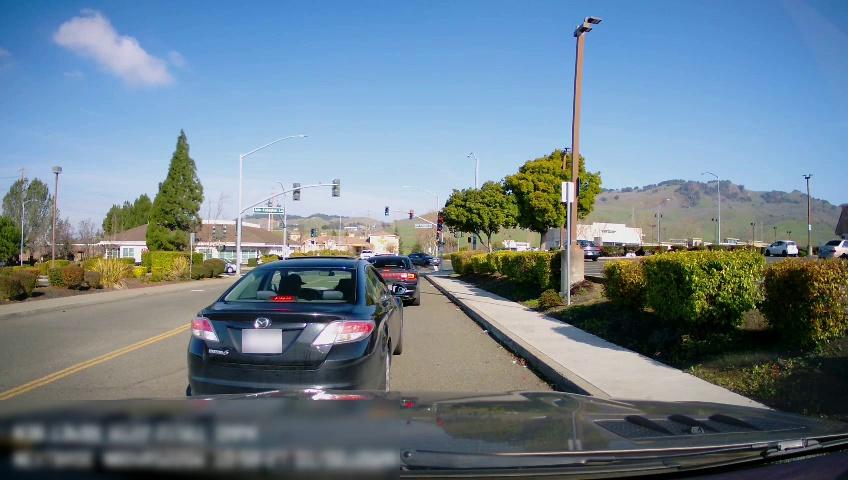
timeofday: Day
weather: Sunny
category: Drivable Space
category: Vehicles | Car
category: Vehicles | Car
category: Vehicles | Car
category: Vehicles | Car
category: Vehicles | Car
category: Vehicles | Car
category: Vehicles | Car
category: Vehicles | Car
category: Lanes | Current Lane
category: Lanes | Alternate Lane
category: Traffic | Signs
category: Traffic | Lights
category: Traffic | Lights
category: Traffic | Lights
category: Traffic | Lights
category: Traffic | Lights
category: Traffic | Signs
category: Traffic | Signs
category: Traffic | Lights
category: Traffic | Lights
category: Traffic | Signs
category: Traffic | Lights
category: Traffic | Lights